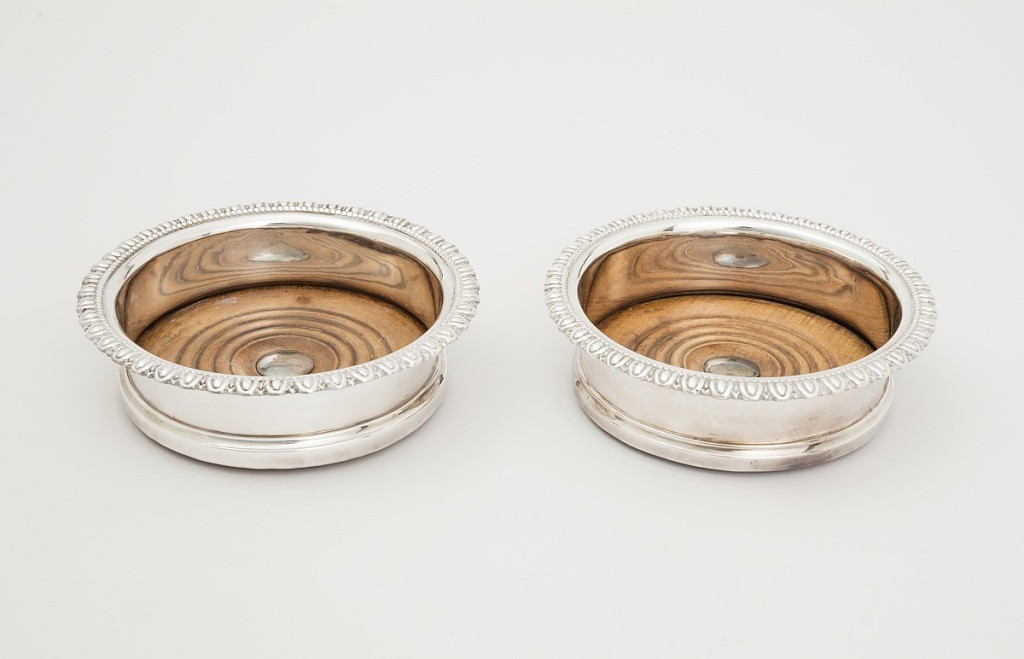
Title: A Pair of Wine Coasters
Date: ca. 1810
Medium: silver, copper, wood
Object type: wine coaster
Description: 1986-61-8: Round with low straight sides, horizontal rim top ...;     1986-61-9: Round with low straight sides, horizontal rim top ...